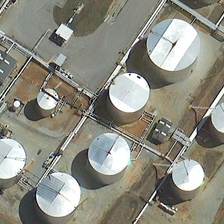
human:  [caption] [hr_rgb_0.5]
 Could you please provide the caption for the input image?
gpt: some white storage tanks in different sizes are connected to tubes .

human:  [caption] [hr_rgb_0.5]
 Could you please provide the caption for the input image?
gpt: it is brown and gray land, white buildings and piping .

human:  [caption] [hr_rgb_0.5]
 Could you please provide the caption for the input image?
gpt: there are buildings, piping and land .

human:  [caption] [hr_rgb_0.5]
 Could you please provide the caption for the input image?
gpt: some white storage tanks in different sizes are connected to tubes .

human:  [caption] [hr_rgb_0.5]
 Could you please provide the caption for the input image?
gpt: there are buildings, piping and land .